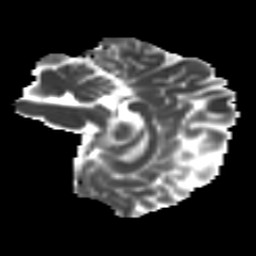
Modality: MD
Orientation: sagittal
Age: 18
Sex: male
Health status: ill
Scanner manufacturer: ge
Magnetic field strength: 3 T
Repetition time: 6.752 s
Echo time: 0.079 s